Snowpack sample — Loveland Pass, Silver Plume, Colorado, USA (2/11/26, 12:00 PM MST)
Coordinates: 39.663, -105.886
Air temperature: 35 °F
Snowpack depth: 82 cm
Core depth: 40 cm
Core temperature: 23 °F
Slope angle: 13°, slope face: 12°
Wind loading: high
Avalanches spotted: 1
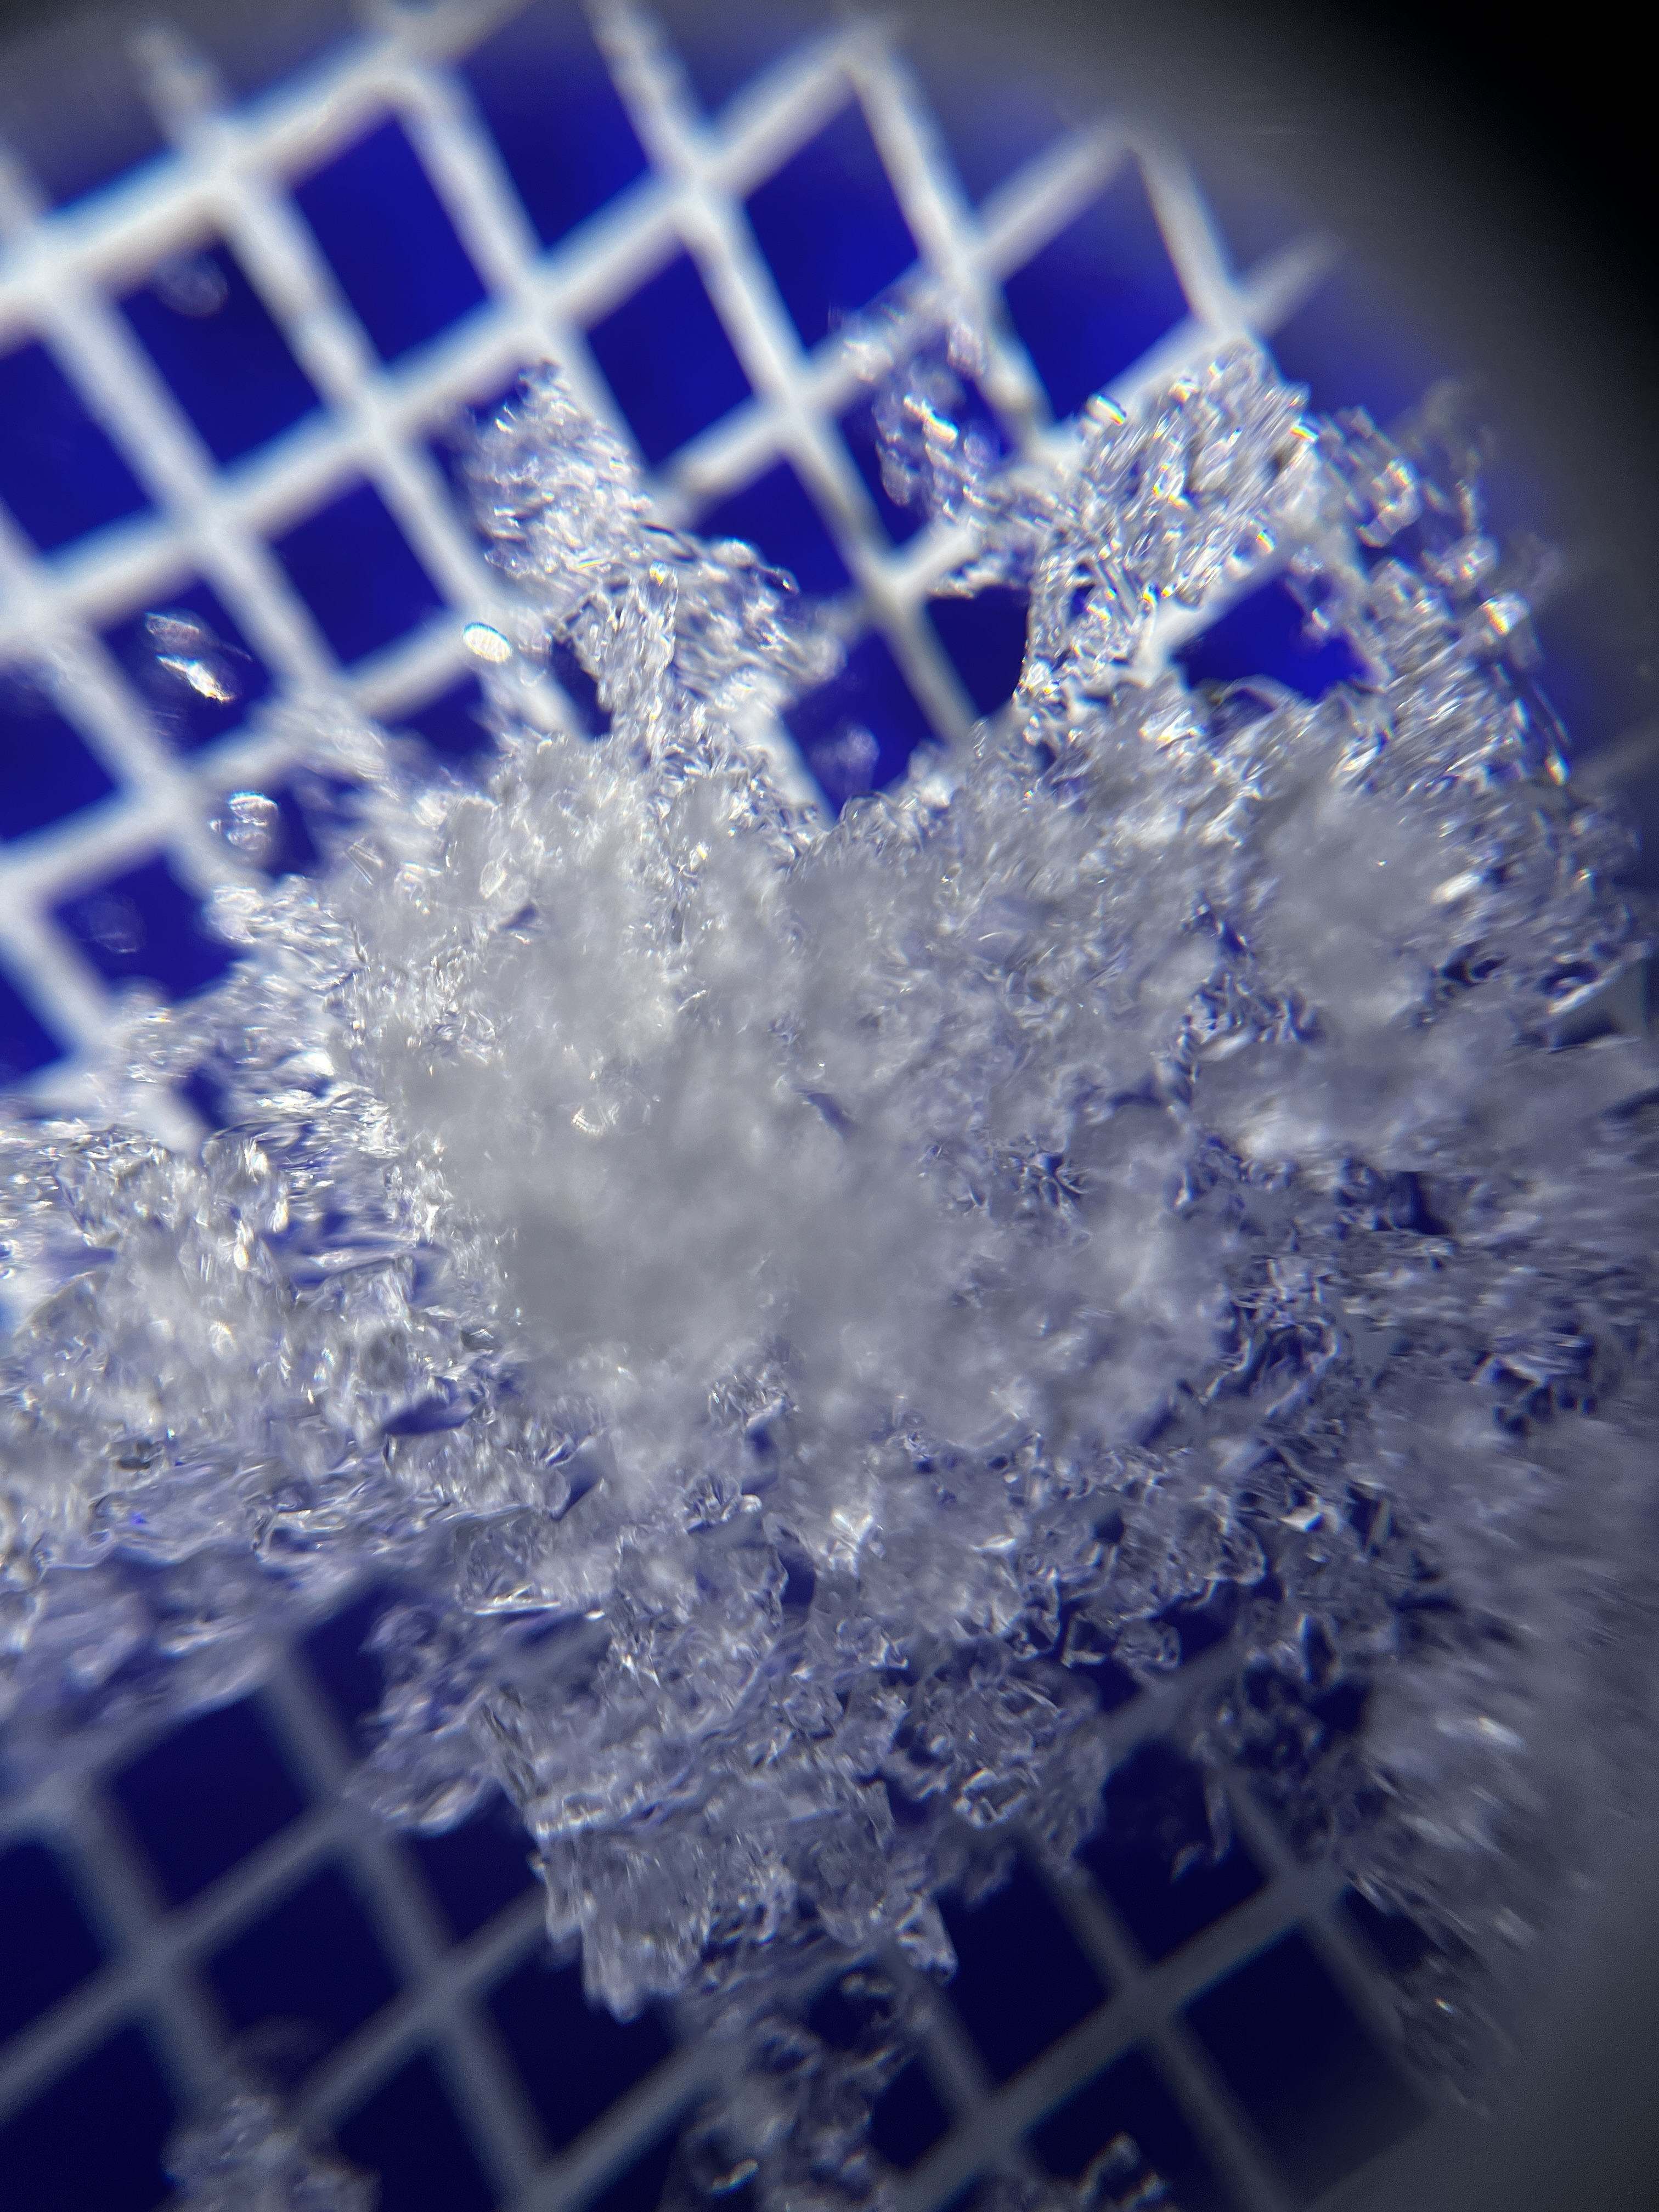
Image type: magnified_profile
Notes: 1 small avalanche spotted on the north side of the bowl, lots of wind loading